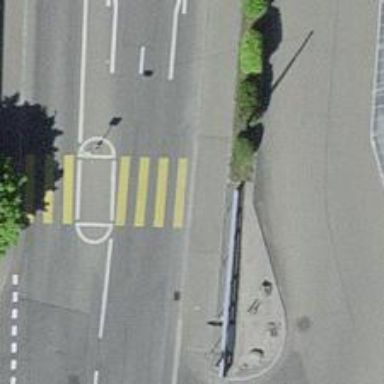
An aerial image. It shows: Kerb barrier.